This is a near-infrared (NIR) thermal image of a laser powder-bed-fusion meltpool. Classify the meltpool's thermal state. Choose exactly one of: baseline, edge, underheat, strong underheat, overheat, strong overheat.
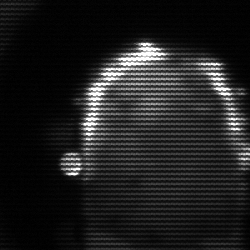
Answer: baseline